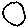
Label: circle